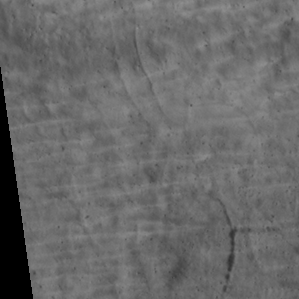
Label: non_frost